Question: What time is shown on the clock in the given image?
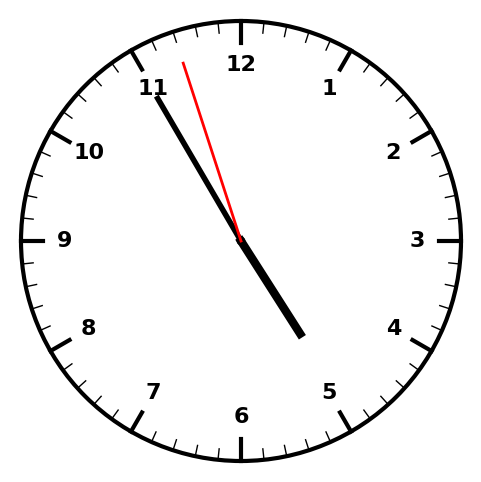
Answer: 04:54:57